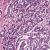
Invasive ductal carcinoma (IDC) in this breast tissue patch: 1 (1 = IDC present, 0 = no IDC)